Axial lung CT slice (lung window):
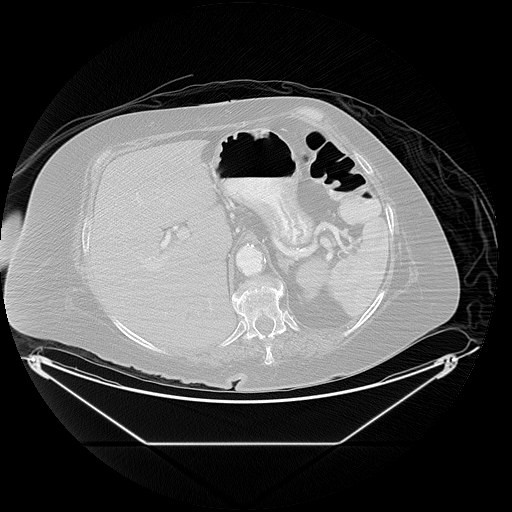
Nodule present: no